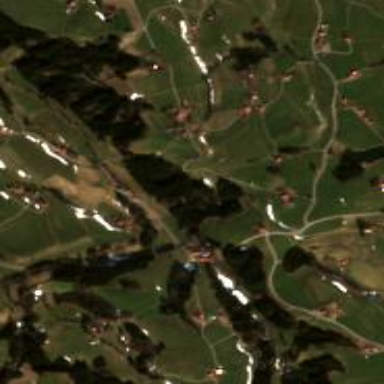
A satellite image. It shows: Small hamlet.